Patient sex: M
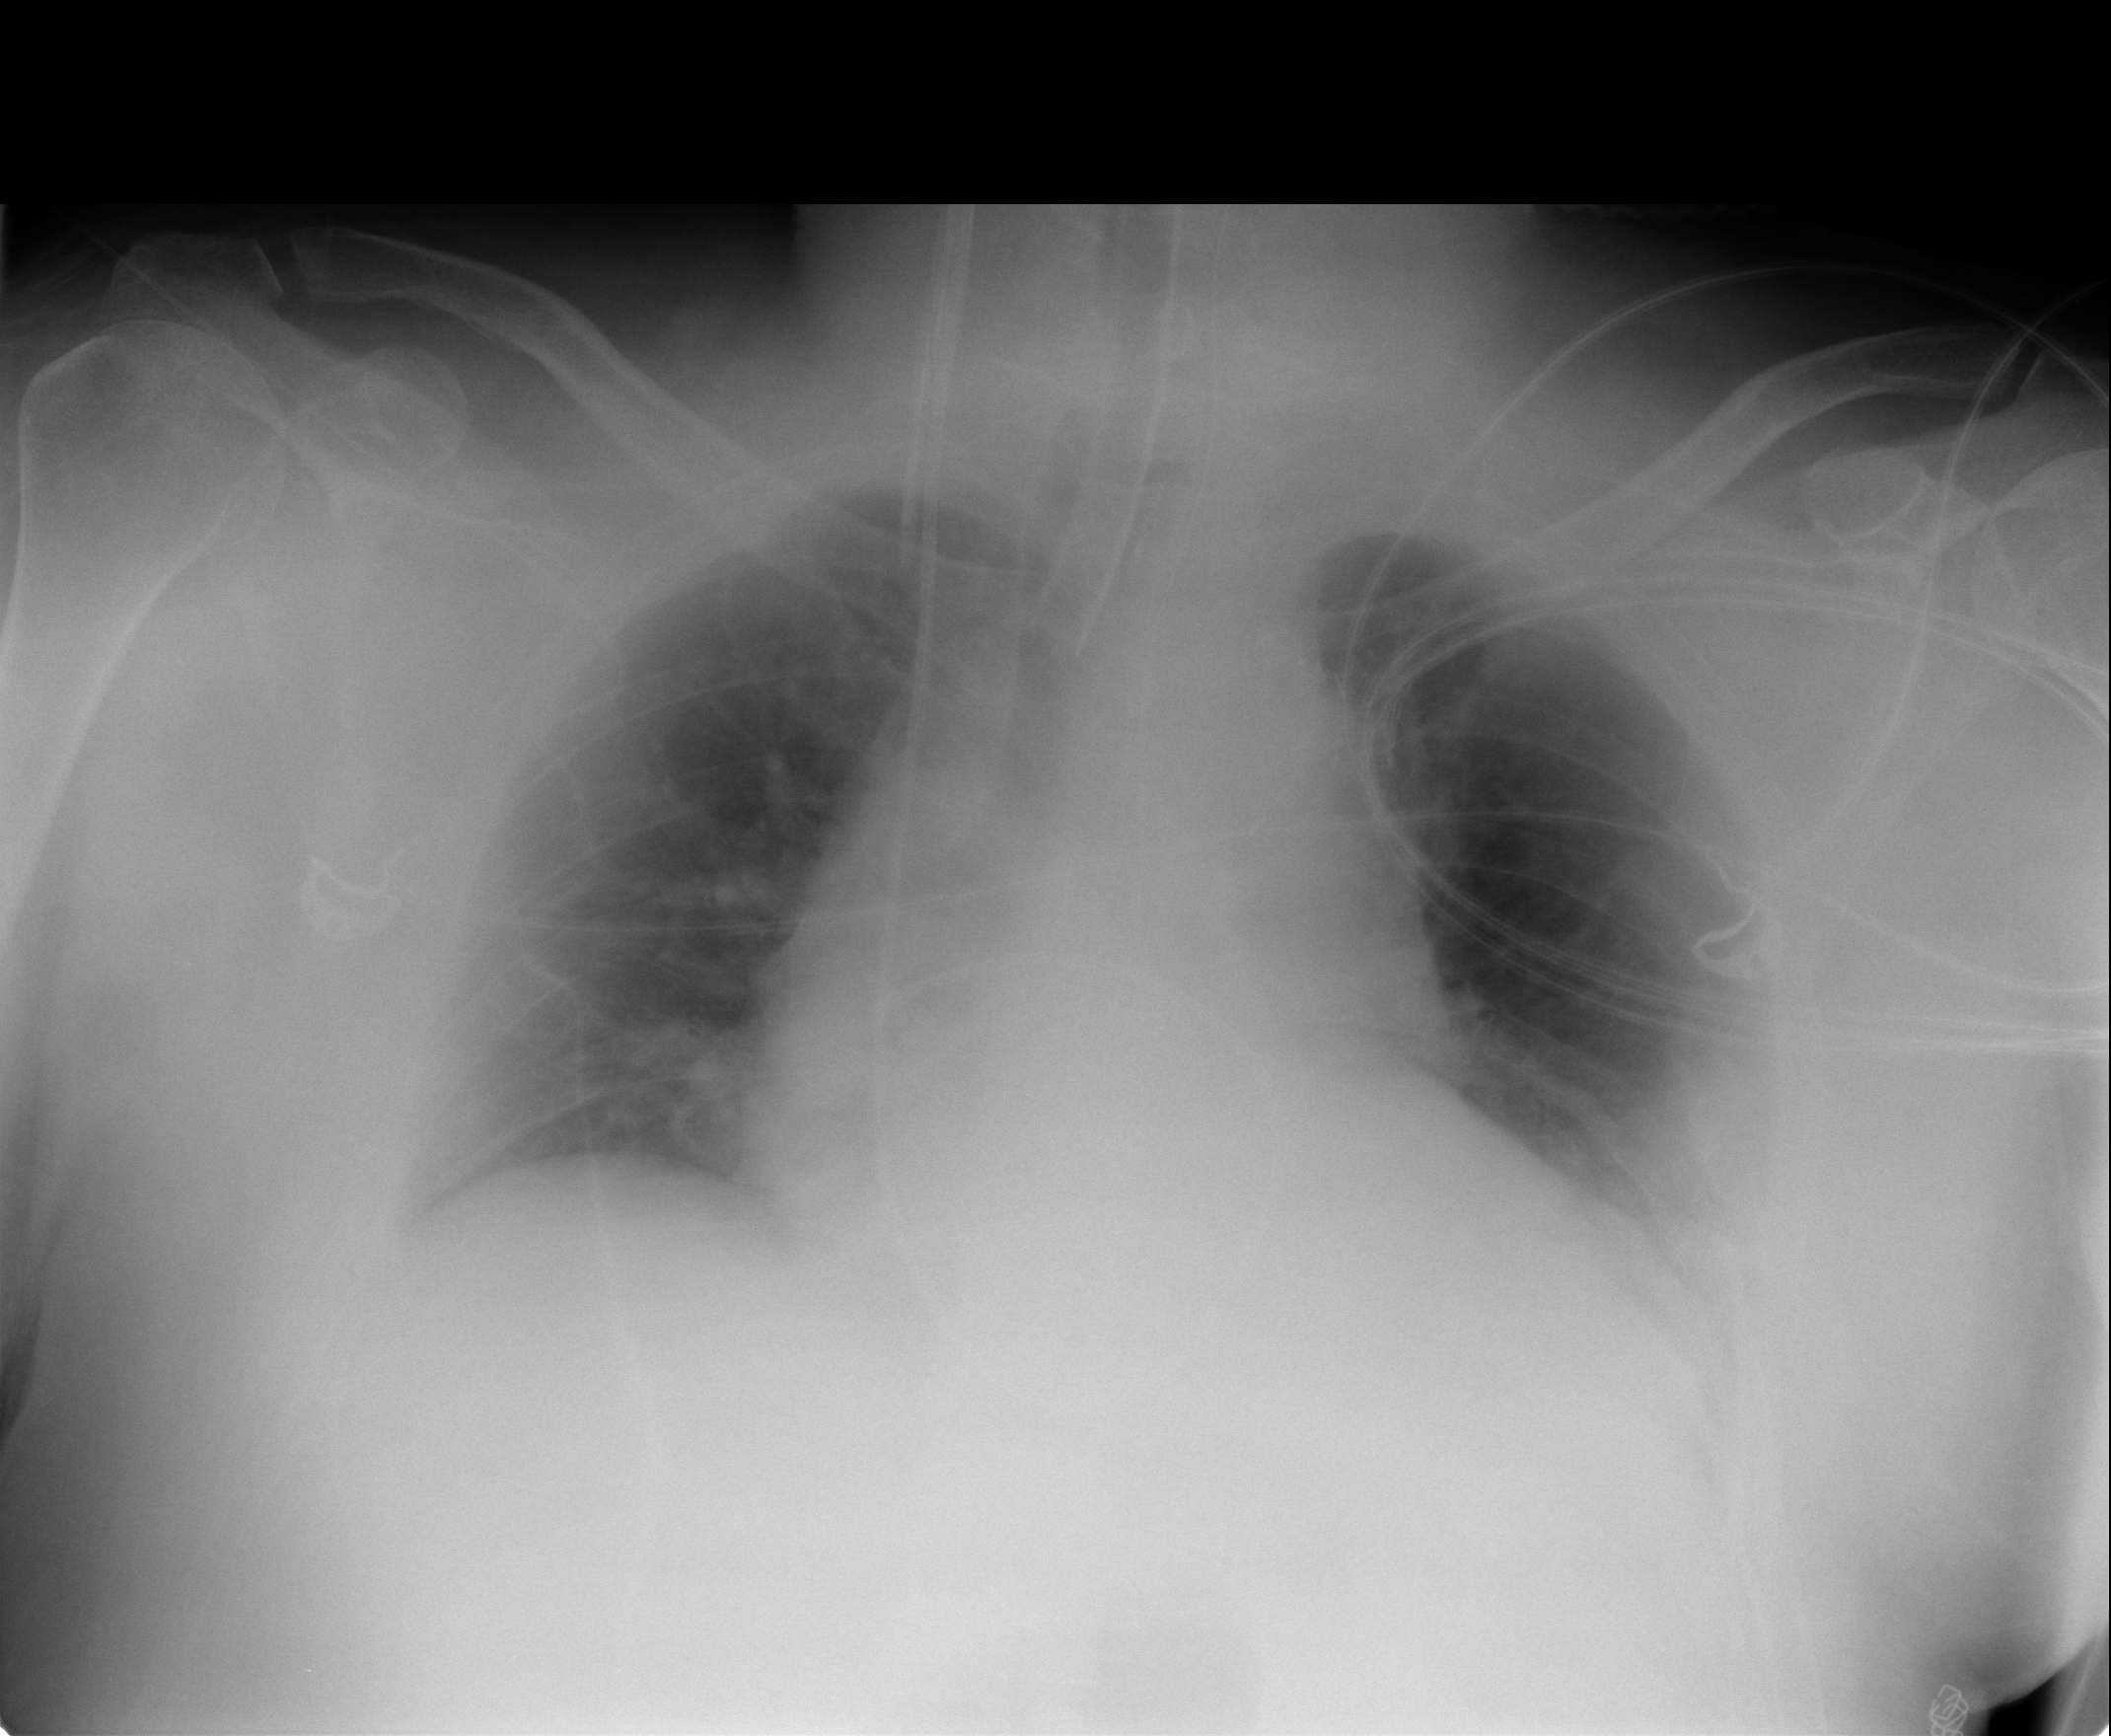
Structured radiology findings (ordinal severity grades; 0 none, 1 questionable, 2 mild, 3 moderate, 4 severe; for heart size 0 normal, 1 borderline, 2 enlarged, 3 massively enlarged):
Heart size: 2
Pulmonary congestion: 0
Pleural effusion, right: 0
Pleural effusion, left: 2
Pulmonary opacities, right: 0
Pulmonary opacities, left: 0
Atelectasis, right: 0
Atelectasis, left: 2